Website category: sports
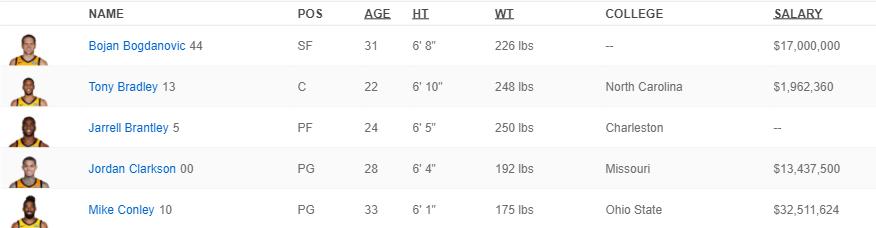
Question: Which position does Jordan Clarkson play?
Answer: PG

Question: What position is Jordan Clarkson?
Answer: PG

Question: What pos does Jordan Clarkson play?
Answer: PG

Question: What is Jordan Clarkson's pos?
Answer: PG

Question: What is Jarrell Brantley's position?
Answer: PF

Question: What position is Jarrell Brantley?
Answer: PF

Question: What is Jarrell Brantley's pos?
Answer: PF

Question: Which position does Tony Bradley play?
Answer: C

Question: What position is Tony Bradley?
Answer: C

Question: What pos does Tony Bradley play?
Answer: C

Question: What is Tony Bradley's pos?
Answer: C

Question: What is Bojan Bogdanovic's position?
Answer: SF

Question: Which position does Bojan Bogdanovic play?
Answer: SF

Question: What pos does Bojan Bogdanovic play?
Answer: SF

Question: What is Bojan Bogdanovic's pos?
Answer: SF

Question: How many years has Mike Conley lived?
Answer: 33

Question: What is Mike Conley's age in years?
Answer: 33

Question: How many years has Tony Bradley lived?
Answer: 22

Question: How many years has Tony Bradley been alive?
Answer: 22

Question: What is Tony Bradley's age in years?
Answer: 22

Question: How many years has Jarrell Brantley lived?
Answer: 24

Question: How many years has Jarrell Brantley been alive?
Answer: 24

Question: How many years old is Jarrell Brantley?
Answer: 24

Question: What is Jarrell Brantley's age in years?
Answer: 24

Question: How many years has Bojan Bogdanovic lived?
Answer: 31

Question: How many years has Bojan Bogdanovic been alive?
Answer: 31

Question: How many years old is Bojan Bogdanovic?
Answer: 31

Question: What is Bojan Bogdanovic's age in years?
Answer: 31

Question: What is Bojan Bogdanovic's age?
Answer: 31

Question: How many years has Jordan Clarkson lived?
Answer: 28

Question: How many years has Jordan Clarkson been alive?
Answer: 28

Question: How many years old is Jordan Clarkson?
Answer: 28

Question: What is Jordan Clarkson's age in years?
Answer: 28

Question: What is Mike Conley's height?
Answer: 6' 1"

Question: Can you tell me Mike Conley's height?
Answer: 6' 1"

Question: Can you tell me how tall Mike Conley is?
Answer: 6' 1"

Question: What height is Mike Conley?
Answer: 6' 1"

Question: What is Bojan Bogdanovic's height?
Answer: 6' 8"

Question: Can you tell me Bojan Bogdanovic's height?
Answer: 6' 8"

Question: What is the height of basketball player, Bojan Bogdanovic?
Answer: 6' 8"

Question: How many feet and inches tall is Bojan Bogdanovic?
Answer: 6' 8"

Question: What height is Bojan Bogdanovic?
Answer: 6' 8"

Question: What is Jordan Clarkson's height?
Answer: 6' 4"

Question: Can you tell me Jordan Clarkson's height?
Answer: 6' 4"

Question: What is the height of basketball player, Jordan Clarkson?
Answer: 6' 4"

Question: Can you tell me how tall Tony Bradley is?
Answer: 6' 10"

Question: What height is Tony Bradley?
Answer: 6' 10"

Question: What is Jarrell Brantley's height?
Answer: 6' 5"

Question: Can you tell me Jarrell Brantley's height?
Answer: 6' 5"

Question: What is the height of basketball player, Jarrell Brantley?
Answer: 6' 5"

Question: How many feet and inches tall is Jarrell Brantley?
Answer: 6' 5"

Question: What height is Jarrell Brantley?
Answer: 6' 5"

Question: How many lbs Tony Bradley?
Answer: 248 lbs

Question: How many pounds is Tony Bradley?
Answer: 248 lbs

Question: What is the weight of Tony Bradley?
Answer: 248 lbs

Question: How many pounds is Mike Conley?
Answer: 175 lbs

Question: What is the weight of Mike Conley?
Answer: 175 lbs

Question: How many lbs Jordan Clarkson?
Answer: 192 lbs

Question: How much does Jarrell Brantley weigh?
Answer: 250 lbs

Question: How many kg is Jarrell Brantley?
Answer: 250 lbs

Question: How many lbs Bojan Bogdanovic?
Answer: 226 lbs

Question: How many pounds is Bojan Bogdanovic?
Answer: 226 lbs

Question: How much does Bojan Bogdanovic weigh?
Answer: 226 lbs

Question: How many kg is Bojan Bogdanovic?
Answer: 226 lbs